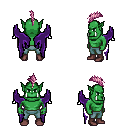
a pixel art fantasy rpg character, male body template, orc, green skin, purple wings, teal pants, pink mohawk hairstyle, maroon shoes, four views (front, back, left, right), 2x2 character sprite sheet, small pixel art, hard edges, no anti-aliasing